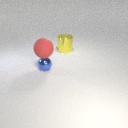
large yellow metal cylinder behind small blue metal sphere